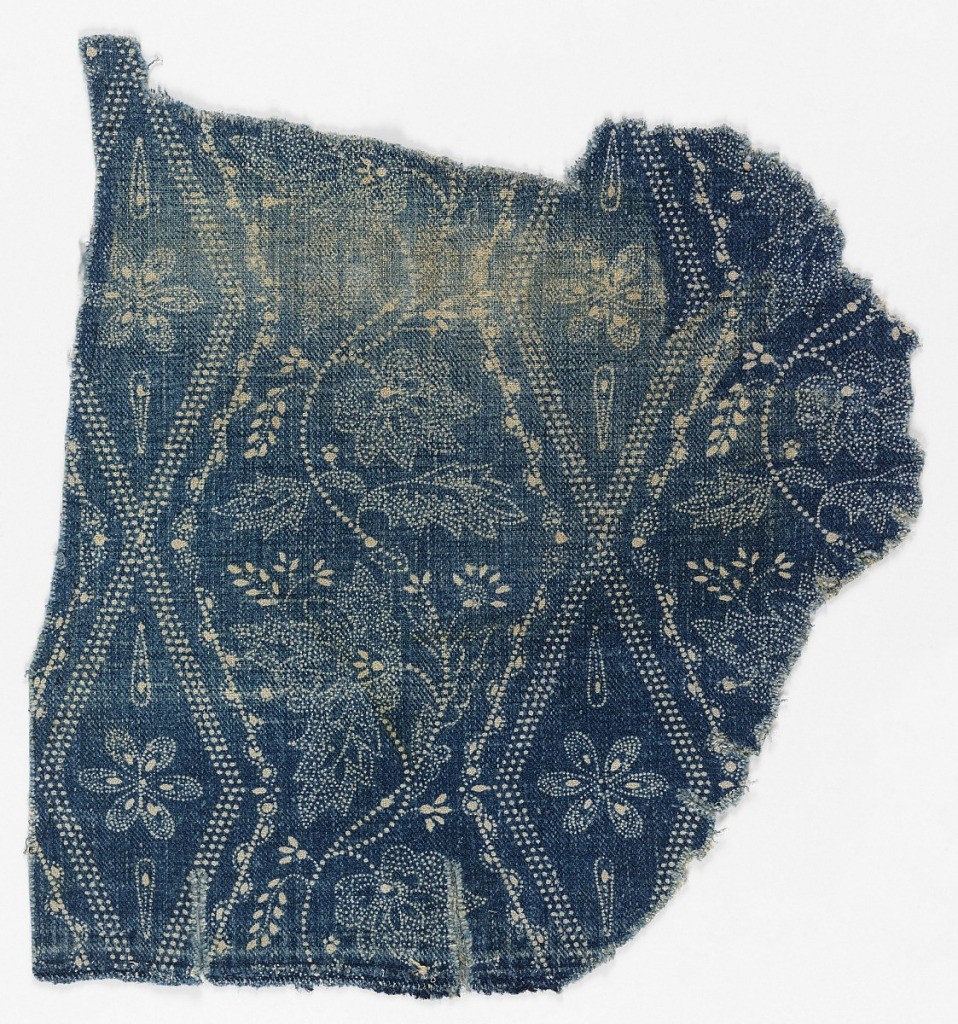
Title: Fragment
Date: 18th century
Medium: linen, cotton Technique: resist patterning on 2/2 twill weave
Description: Textile fragment with a pattern of blue resist on ivory showing vertical diamonds alternating with floral vines.